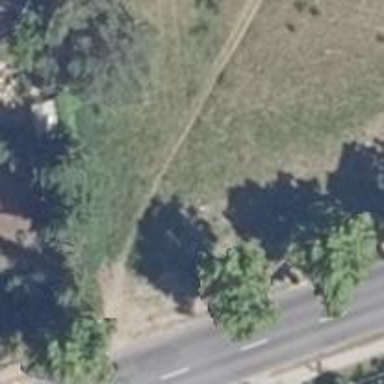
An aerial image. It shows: Path on the ground.